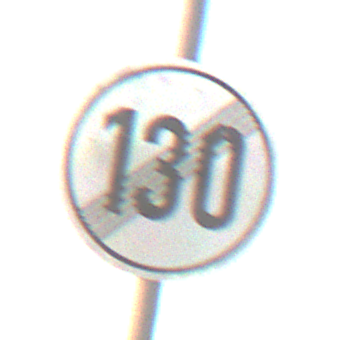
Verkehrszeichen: EndeGeschwindigkeit130
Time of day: SunriseSunset
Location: Outdoor (Nature)
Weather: PartlyCloudy
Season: NotSpecified
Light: Natural